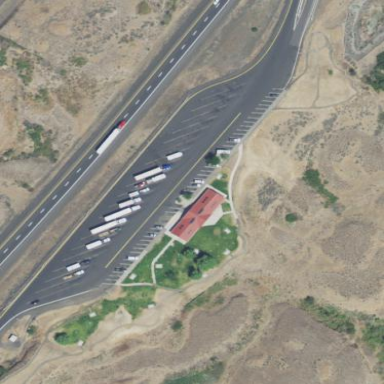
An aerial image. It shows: Rest area on the road.